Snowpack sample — Snodgrass Mountain, Crested Butte, Colorado (2/4/25, 12:06 PM MST)
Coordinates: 38.923, -106.968
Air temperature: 35 °F
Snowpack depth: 80 cm
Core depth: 20 cm
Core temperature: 33.8 °F
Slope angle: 14°, slope face: 78°
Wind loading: low
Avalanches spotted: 0
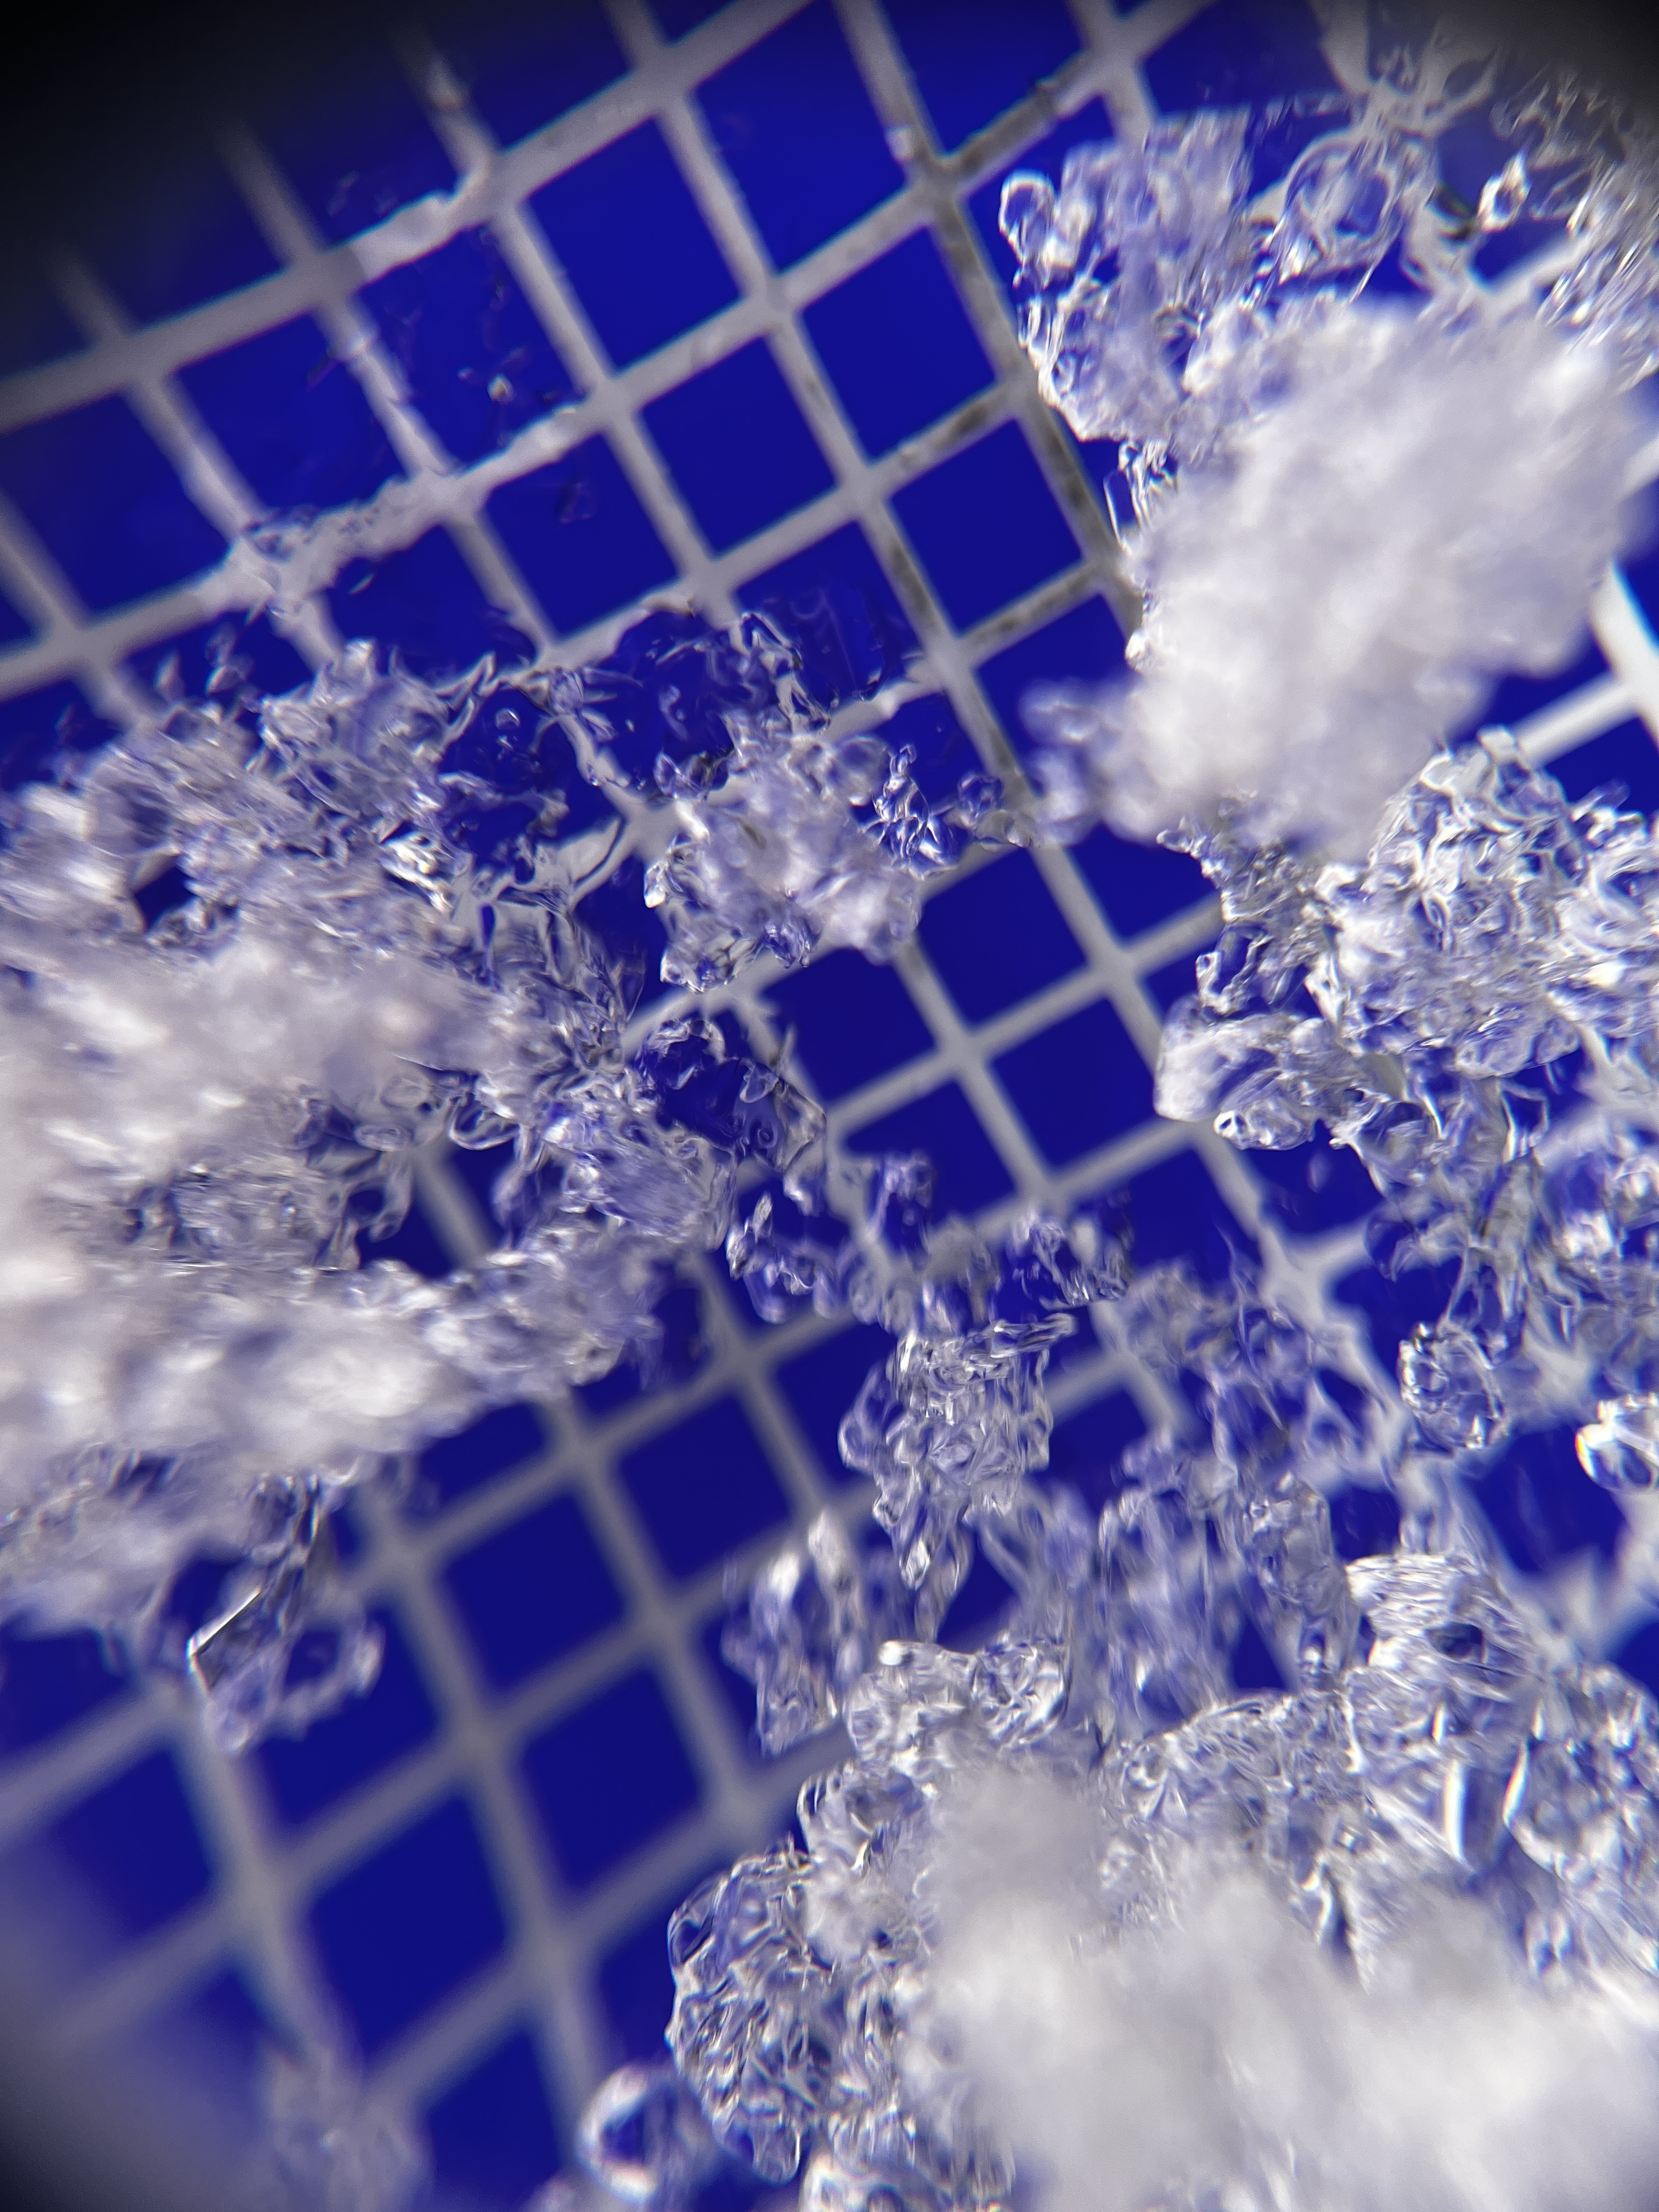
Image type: magnified_profile
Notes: No avalanches nearby, unusually warm weather for the last month reported by residents, Collected 25 yards from treeline